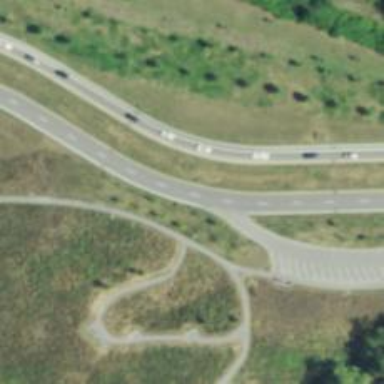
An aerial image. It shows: Expressway with asphalt surface classified as trunk highway.